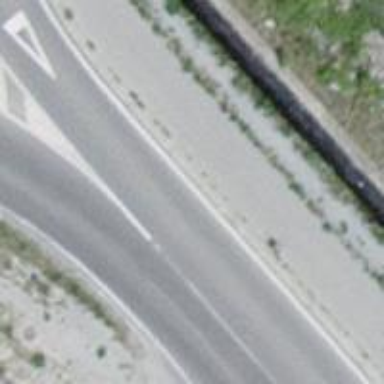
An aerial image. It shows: Primary highway with asphalt surface and cycle track on the right side.